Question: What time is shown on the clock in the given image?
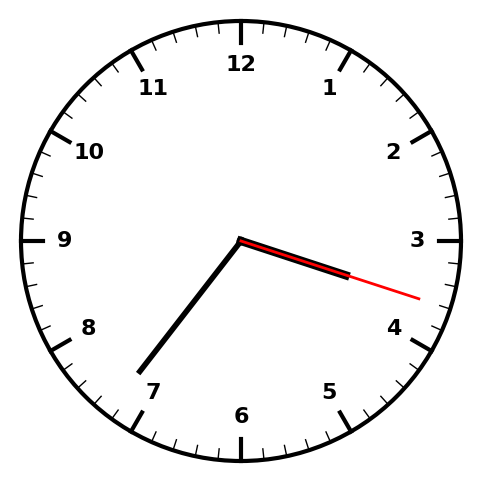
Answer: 03:36:18